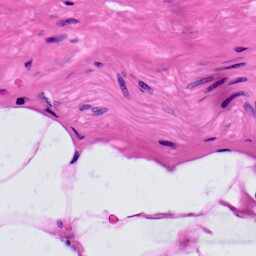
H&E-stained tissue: Prostate